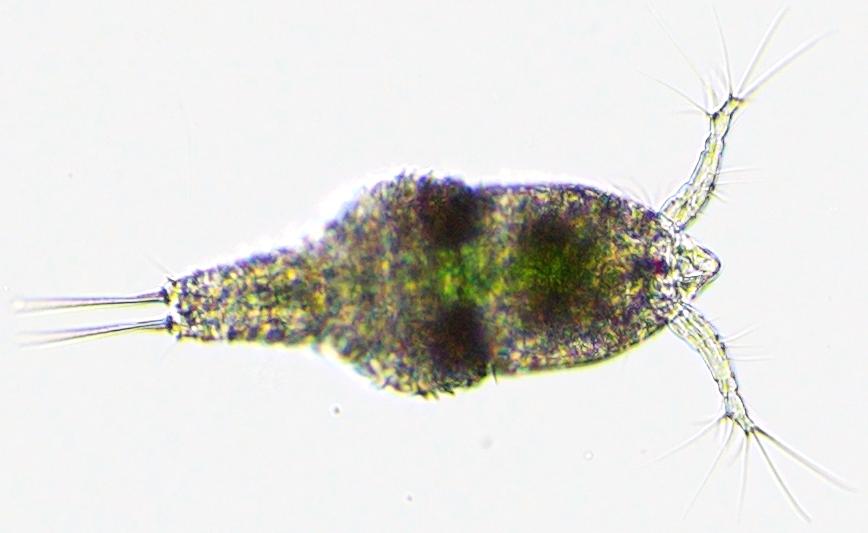
Label: Zooplankton